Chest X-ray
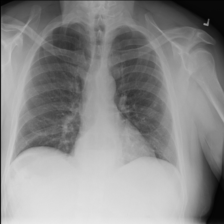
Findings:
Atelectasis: negative
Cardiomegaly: negative
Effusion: negative
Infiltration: positive
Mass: negative
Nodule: negative
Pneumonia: negative
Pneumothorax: negative
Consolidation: negative
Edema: negative
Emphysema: negative
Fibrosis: negative
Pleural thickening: negative
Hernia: negative